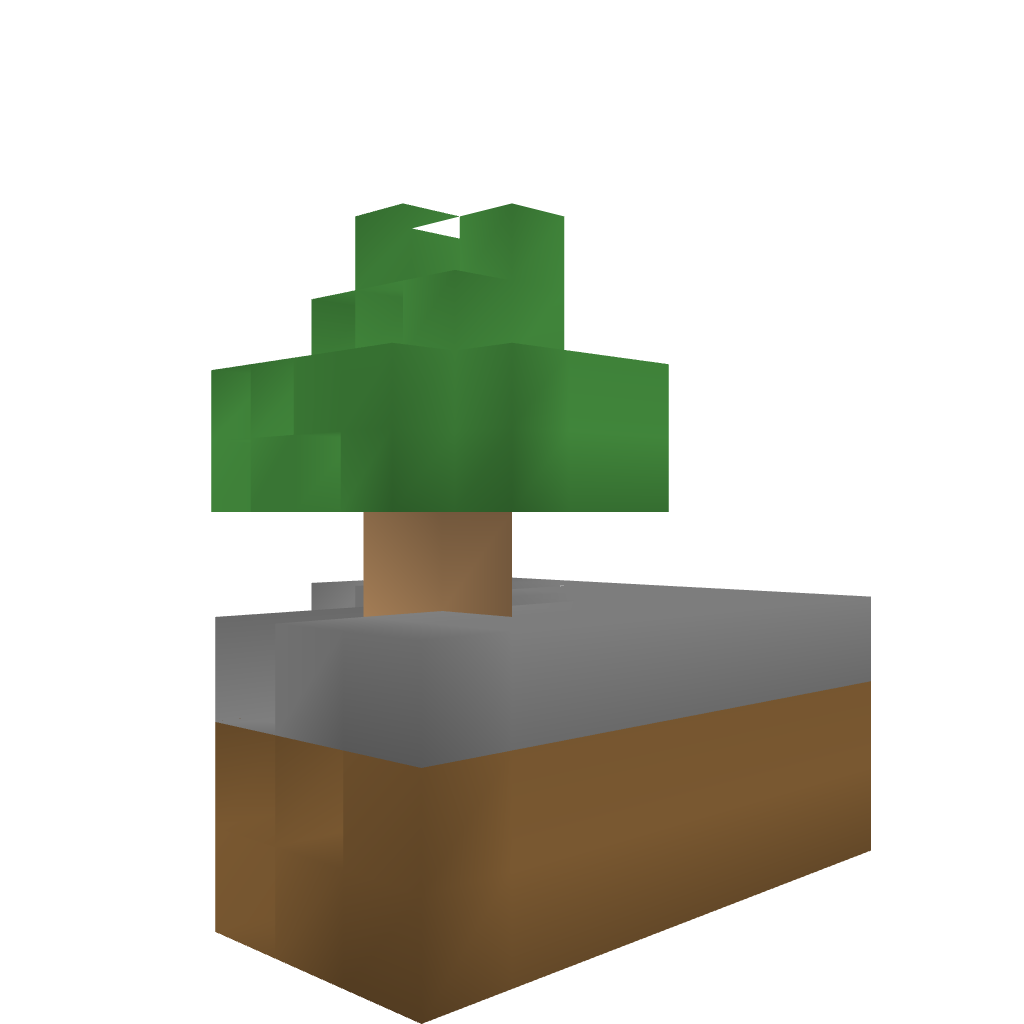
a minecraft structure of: Skyblock (Easy) bad low quality